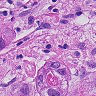
Metastatic tissue present: yes